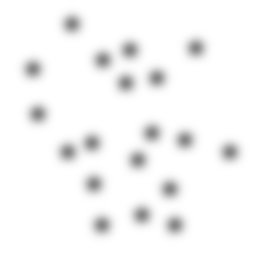
Squares: 0
Triangles: 0
Stars: 19
Total shapes: 19